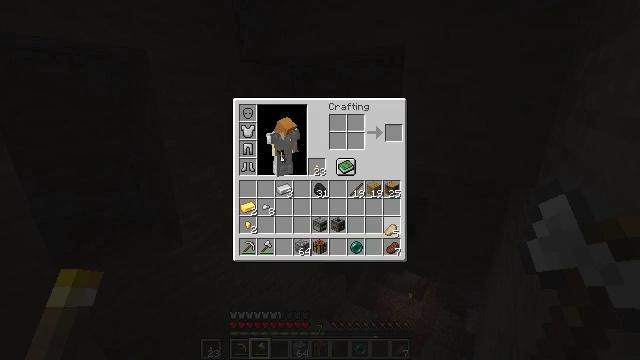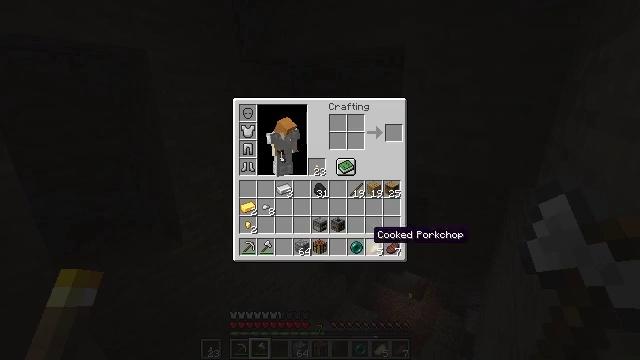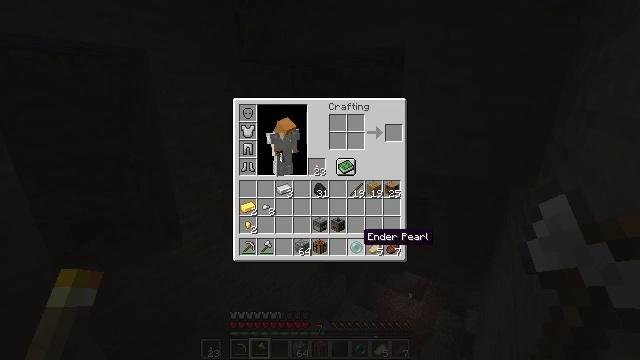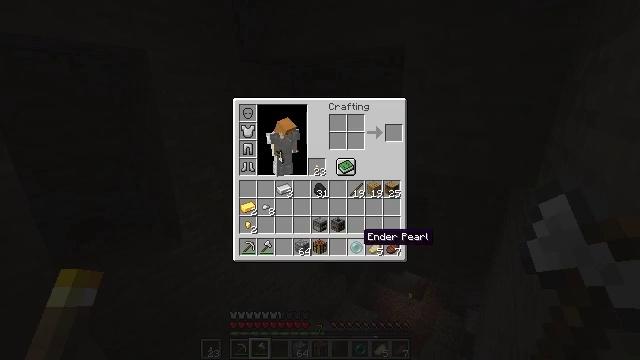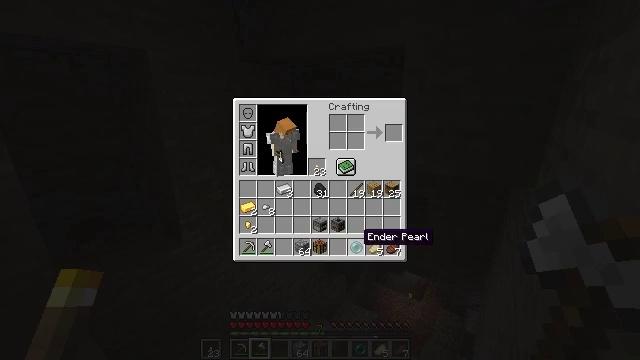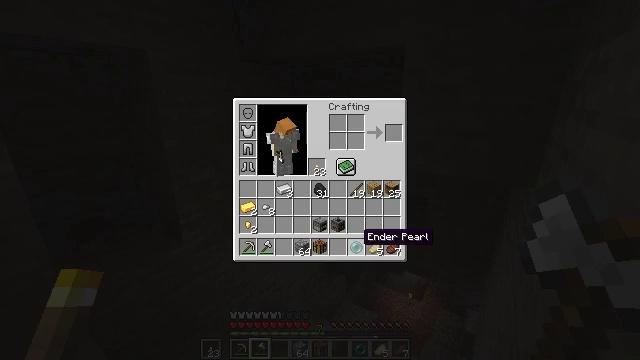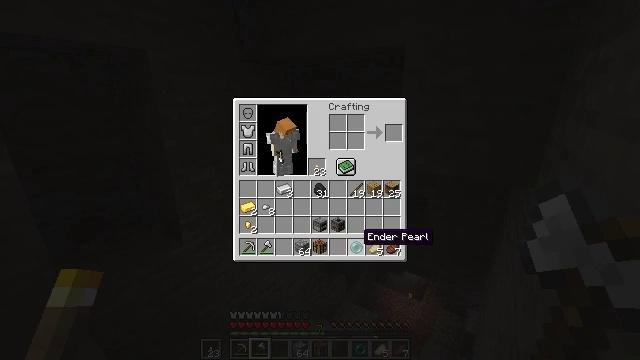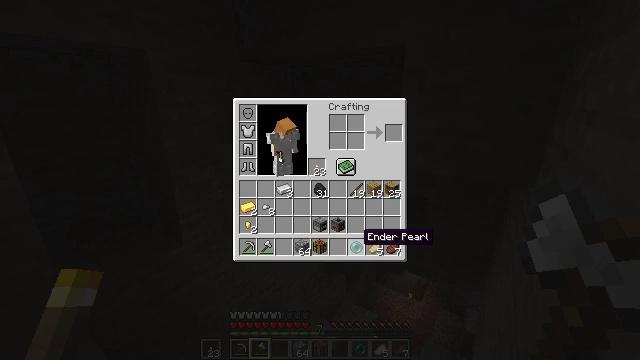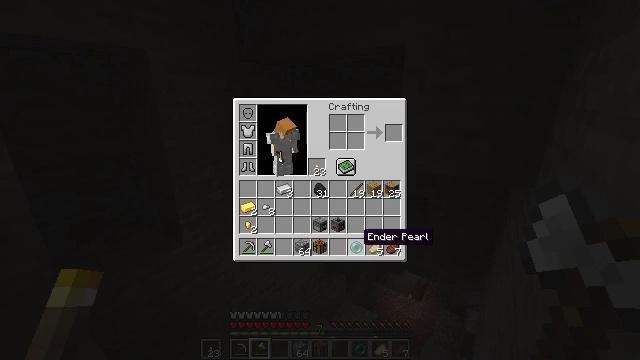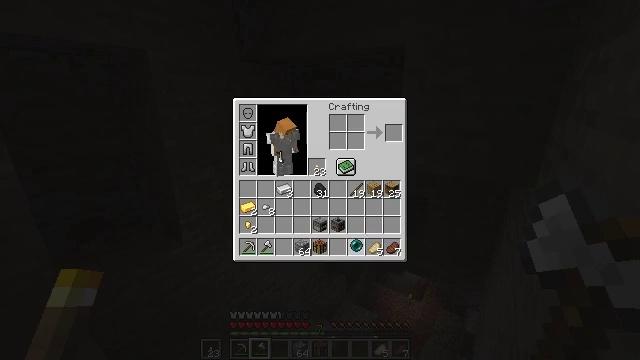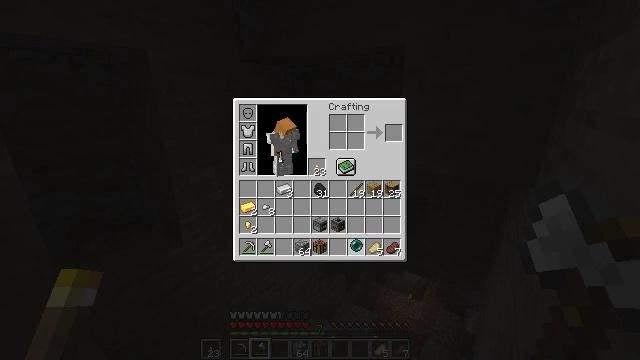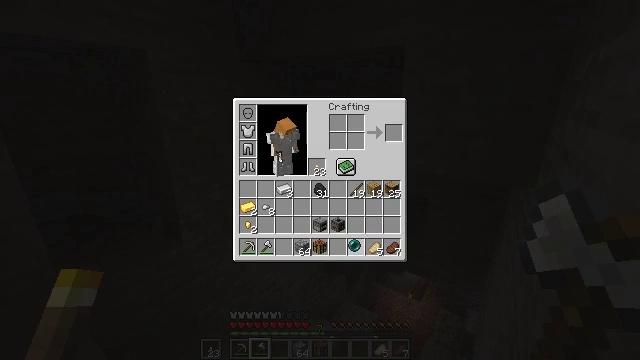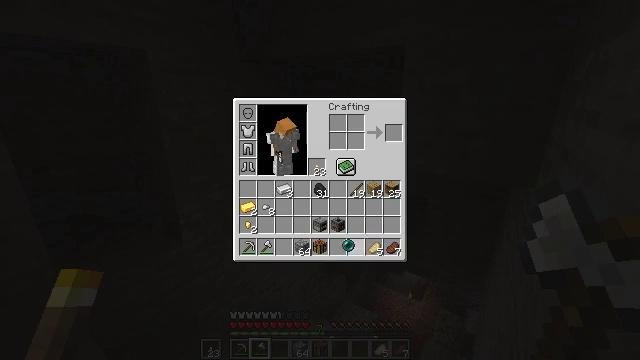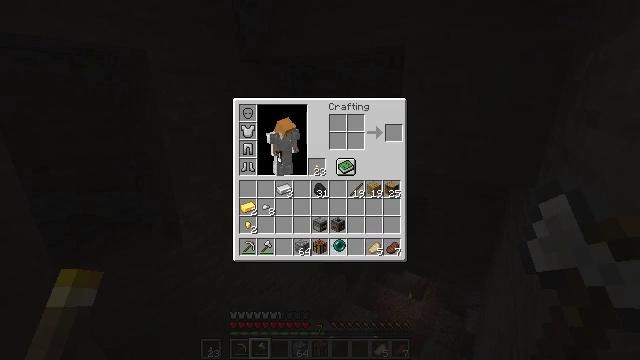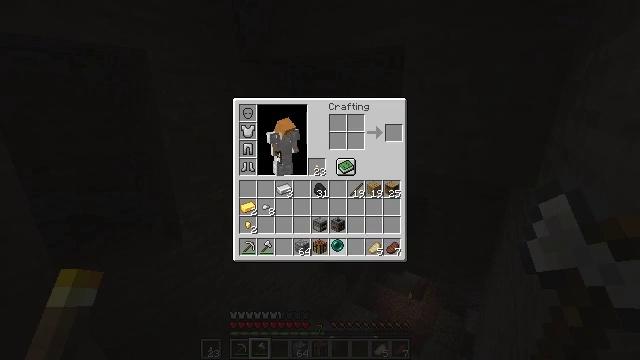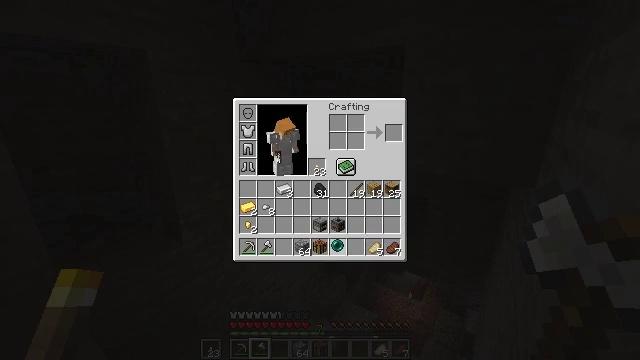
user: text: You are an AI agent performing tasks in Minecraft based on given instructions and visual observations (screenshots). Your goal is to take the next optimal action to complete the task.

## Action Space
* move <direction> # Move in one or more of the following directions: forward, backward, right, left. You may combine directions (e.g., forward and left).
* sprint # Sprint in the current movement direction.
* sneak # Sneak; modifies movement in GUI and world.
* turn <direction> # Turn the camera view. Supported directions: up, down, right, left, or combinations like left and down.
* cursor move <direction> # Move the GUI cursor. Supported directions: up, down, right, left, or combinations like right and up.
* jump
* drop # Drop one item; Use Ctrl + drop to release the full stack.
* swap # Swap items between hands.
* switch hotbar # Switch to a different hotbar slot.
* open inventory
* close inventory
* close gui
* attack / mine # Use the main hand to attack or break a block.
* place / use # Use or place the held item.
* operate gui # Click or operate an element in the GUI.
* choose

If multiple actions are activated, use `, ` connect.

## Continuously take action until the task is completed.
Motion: motion action
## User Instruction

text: Left click to break the red bed.
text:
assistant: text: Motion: open gui
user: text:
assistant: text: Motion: cursor move left
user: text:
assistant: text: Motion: no_op
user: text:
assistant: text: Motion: no_op
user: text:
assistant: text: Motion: no_op
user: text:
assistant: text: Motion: no_op
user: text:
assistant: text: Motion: no_op
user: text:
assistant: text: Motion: no_op
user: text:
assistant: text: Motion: operate gui
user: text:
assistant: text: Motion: operate gui
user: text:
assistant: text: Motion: operate gui
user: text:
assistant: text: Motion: no_op
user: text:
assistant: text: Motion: cursor move left
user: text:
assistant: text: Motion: no_op
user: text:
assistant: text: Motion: no_op
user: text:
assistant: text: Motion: operate gui
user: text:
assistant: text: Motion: operate gui
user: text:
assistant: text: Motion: operate gui
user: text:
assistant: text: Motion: no_op
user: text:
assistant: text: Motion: no_op
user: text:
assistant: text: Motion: no_op
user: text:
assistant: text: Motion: no_op
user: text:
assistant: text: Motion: no_op
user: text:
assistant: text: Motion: no_op
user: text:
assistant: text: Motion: turn left, close gui
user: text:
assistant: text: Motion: turn left and down
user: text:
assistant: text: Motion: turn left and down
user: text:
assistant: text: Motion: turn left
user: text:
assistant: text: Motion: move forward, turn left
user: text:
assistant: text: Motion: move forward, sprint, turn left